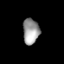
Tissue: lung
Cell type: Fibroblasts
Senescence score: 0.6526
Nuclear area (px): 408
Mean DAPI intensity: 155.882